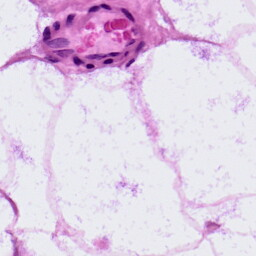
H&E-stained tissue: LymphNode